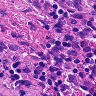
Metastatic tissue present: no